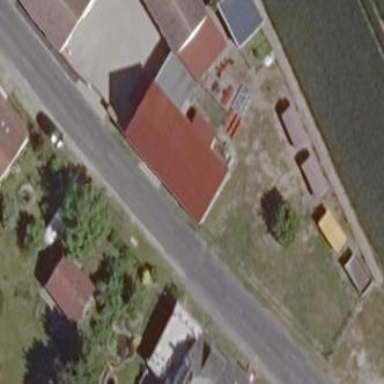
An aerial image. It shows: Simple and straightforward house.